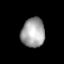
Tissue: skin
Cell type: Epithelial cells
Senescence score: 0.8414
Nuclear area (px): 676
Mean DAPI intensity: 162.574